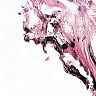
Metastatic tissue present: no